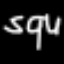
Label: squiggle